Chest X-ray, AP view. Patient: 27 years old, sex F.
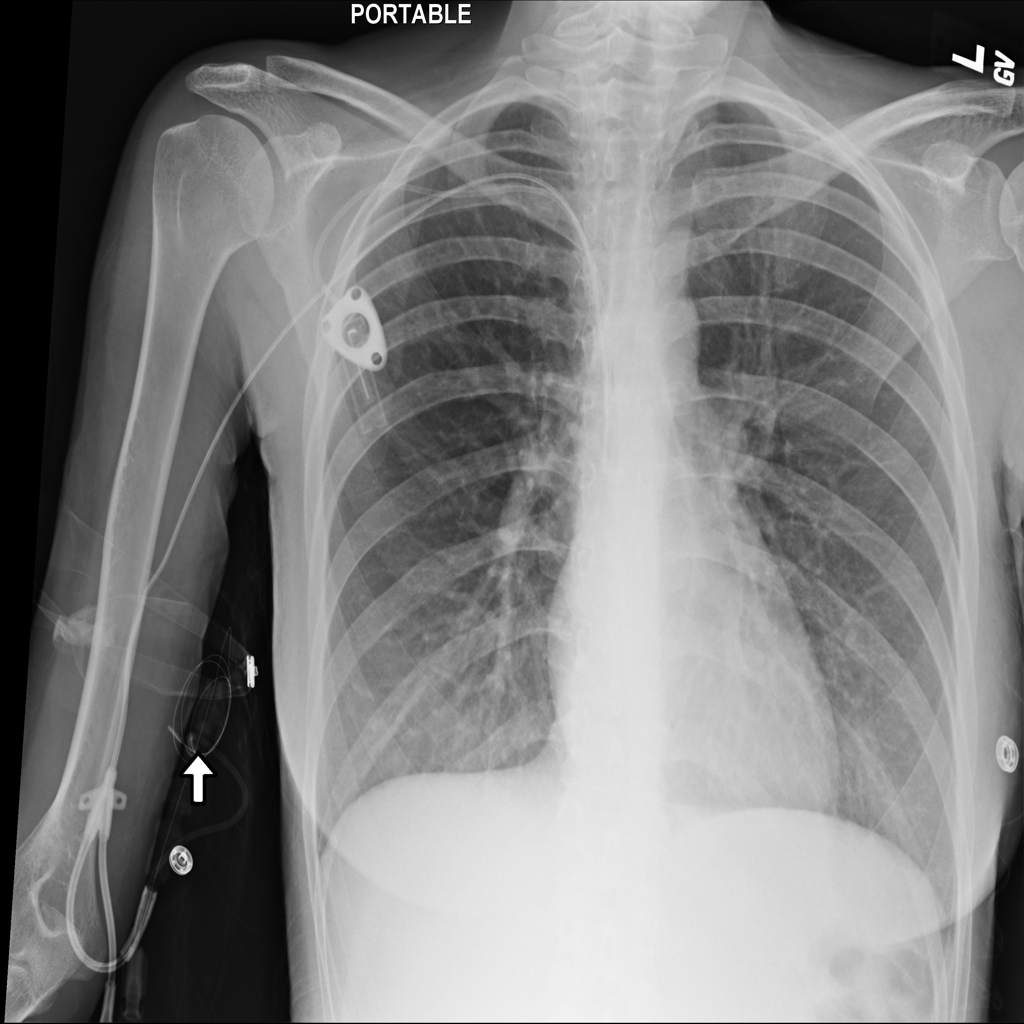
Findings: No Finding